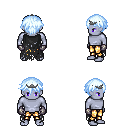
a pixel art fantasy rpg character, male body template, dark elf, purple skin, black tattered cape, gold greaves, white cyan short bangs hairstyle, iron tiara, metal gloves, four views (front, back, left, right), 2x2 character sprite sheet, small pixel art, hard edges, no anti-aliasing